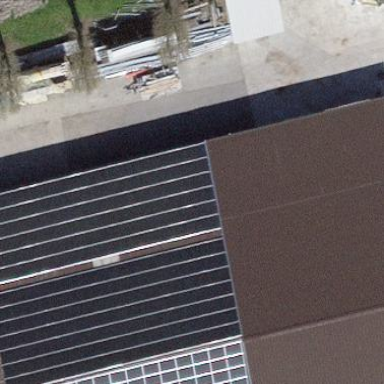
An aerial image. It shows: Solar power generator using photovoltaic panels.